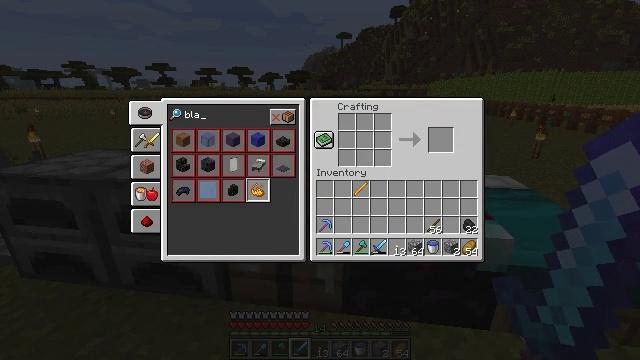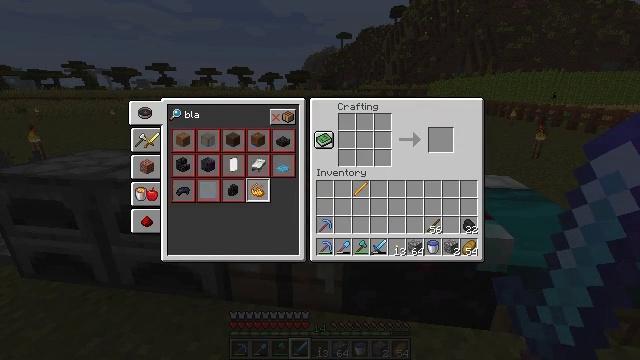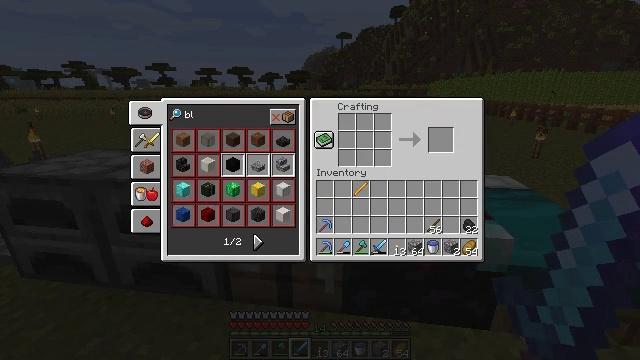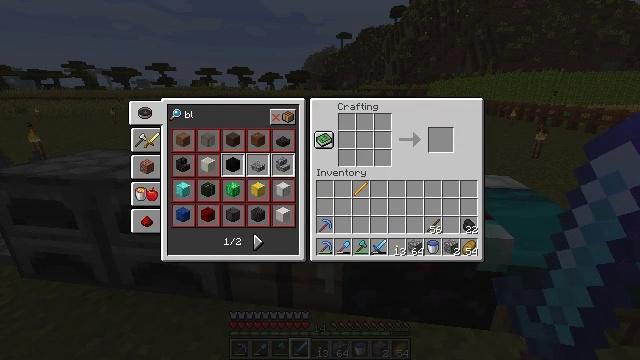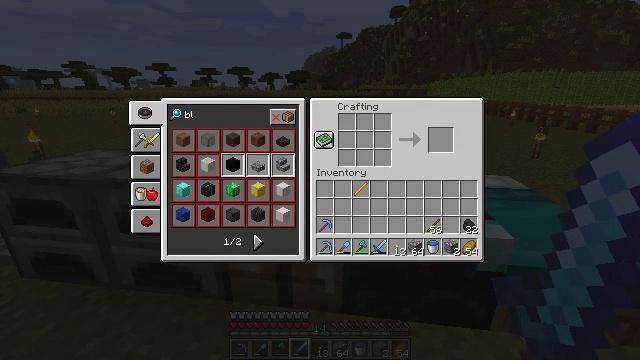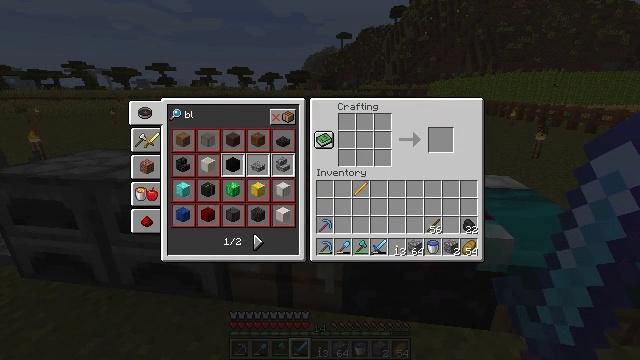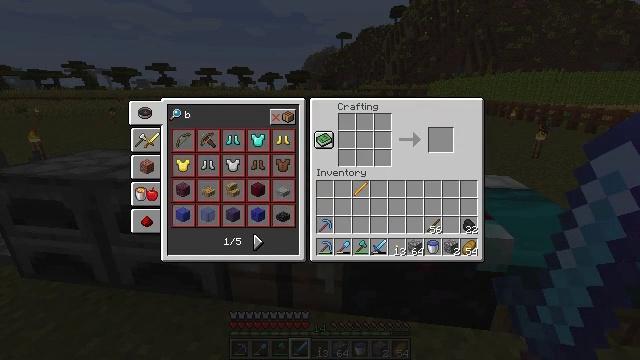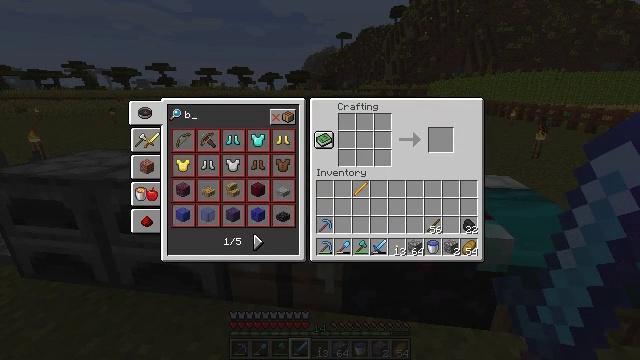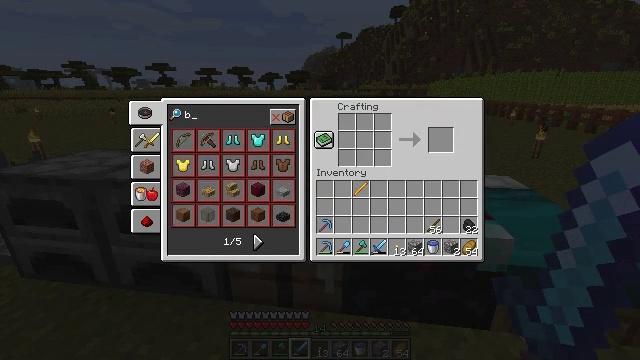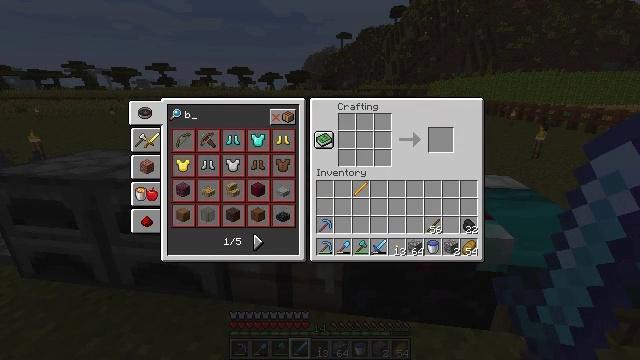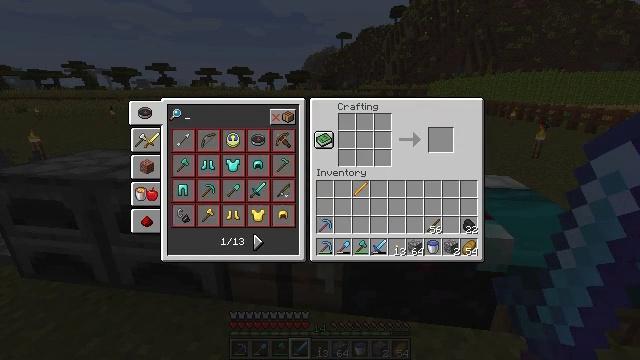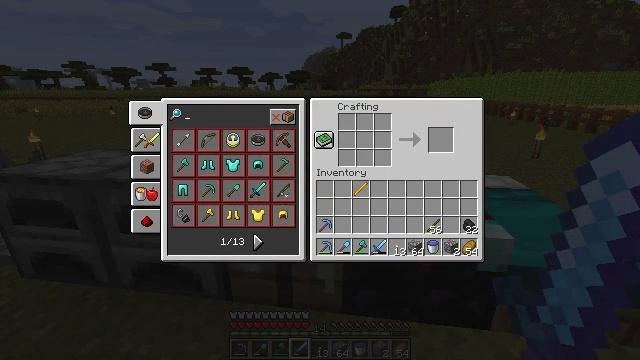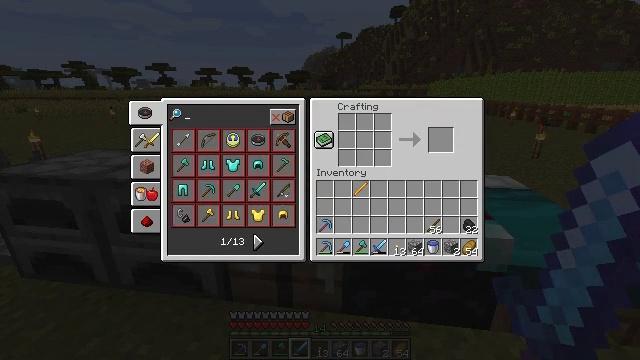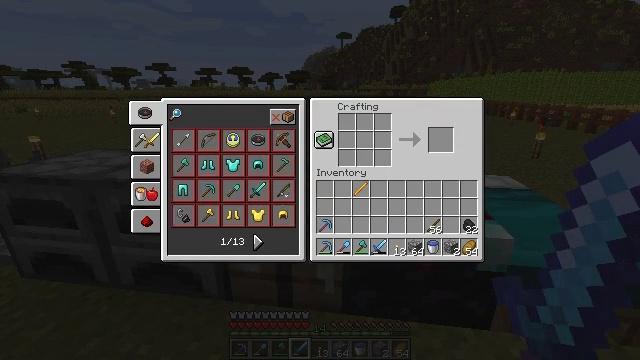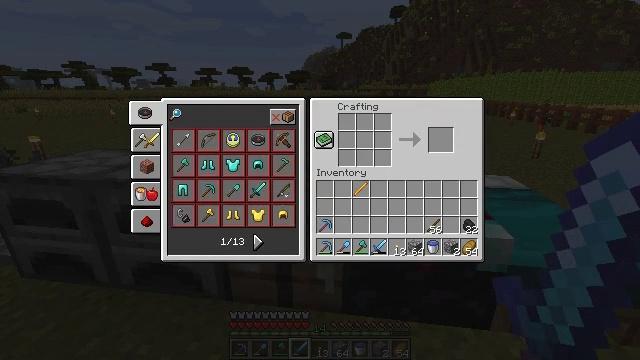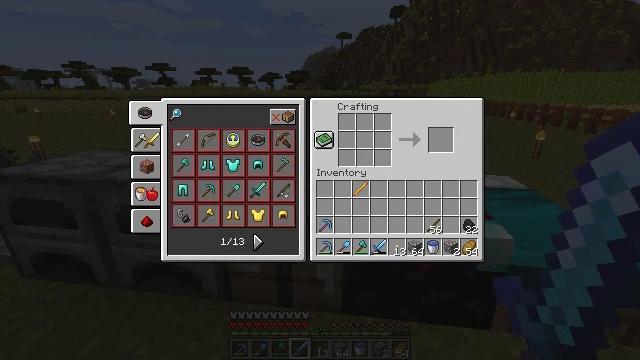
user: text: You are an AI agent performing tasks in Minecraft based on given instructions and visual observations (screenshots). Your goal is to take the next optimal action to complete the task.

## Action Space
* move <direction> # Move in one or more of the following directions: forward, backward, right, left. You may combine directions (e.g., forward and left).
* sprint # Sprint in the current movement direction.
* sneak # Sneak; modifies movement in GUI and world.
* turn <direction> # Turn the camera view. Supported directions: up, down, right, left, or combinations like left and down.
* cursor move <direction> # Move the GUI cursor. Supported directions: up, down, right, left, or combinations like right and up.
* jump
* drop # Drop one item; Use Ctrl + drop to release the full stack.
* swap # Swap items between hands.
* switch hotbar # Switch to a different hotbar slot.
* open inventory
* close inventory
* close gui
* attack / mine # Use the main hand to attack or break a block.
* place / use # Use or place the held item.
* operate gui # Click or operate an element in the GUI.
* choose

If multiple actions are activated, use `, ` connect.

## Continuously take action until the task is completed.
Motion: motion action
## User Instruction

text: Use blaze rod and cobblestones to craft a brewing stand.
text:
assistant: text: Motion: no_op
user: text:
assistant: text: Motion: no_op
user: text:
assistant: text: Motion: no_op
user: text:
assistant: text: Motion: no_op
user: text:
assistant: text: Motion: no_op
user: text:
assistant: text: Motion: no_op
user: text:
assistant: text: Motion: no_op
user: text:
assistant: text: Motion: no_op
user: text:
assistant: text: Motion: no_op
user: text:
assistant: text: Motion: no_op
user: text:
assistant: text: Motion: no_op
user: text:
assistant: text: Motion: no_op
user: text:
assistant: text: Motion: no_op
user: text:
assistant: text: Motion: no_op
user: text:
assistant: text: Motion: no_op
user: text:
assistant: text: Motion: no_op
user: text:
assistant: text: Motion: no_op
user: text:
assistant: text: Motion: no_op
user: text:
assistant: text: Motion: no_op
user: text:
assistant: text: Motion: no_op
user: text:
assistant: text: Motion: no_op
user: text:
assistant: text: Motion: move right
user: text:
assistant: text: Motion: move right
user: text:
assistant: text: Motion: move right
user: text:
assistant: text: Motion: move right
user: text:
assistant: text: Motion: no_op
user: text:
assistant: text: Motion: no_op
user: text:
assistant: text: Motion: no_op
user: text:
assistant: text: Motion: no_op
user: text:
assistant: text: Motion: no_op